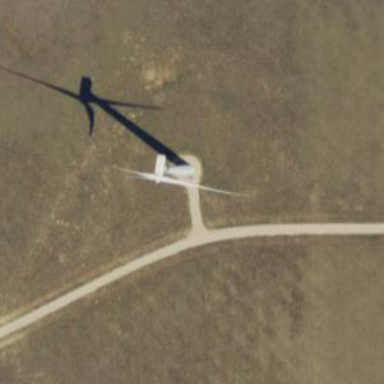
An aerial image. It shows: Wind generator with horizontal axis. The generator is wind turbine.